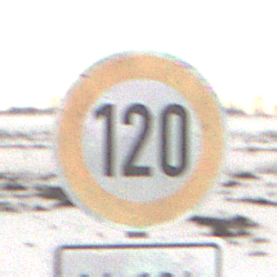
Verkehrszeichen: Geschwindigkeit120
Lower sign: ZeitangabenOhneBeschraenkungAufWochentage1
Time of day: MorningAfternoon
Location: Outdoor (Nature)
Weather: Overcast
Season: Winter
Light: Natural